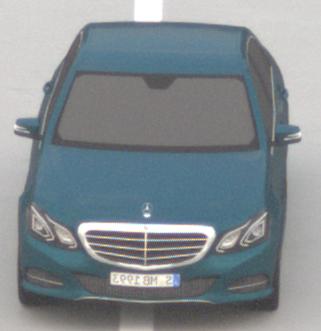
Make: Mercedes-Benz
Model: E 200
Detailed model: E-Class (212) Limousine
Model produced from: 2013/04
Model produced until: 2015/10
Doors: 4
Color: blue
Road condition: dry road
Daytime: morning or afternoon
Contrast: low contrast